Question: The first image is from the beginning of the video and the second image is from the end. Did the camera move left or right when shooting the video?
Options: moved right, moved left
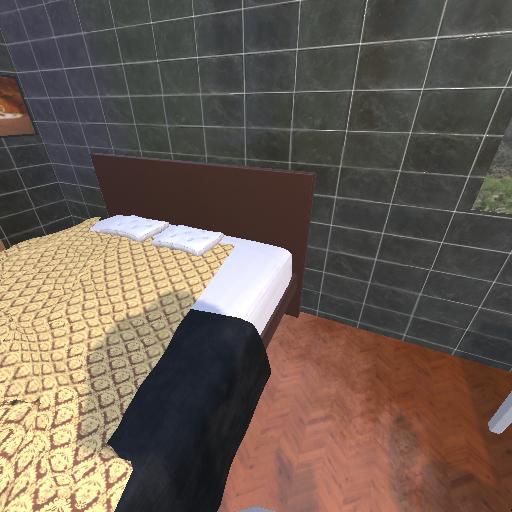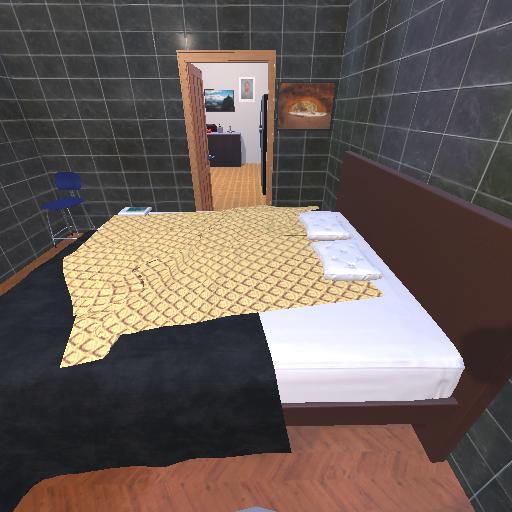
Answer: moved right